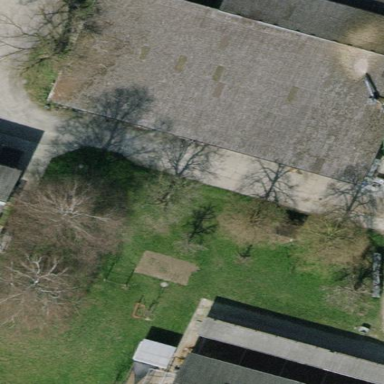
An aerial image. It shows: Gabled roof on farm auxiliary building.